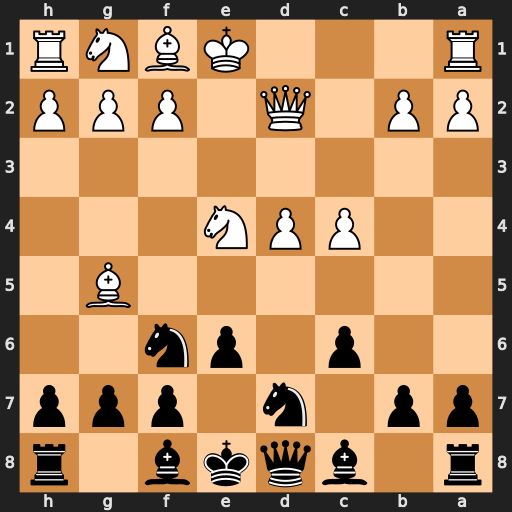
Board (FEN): r1bqkb1r/pp1n1ppp/2p1pn2/6B1/2PPN3/8/PP1Q1PPP/R3KBNR
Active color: b
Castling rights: KQkq
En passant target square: -
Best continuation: Nxe4 Bxd8 Nxd2